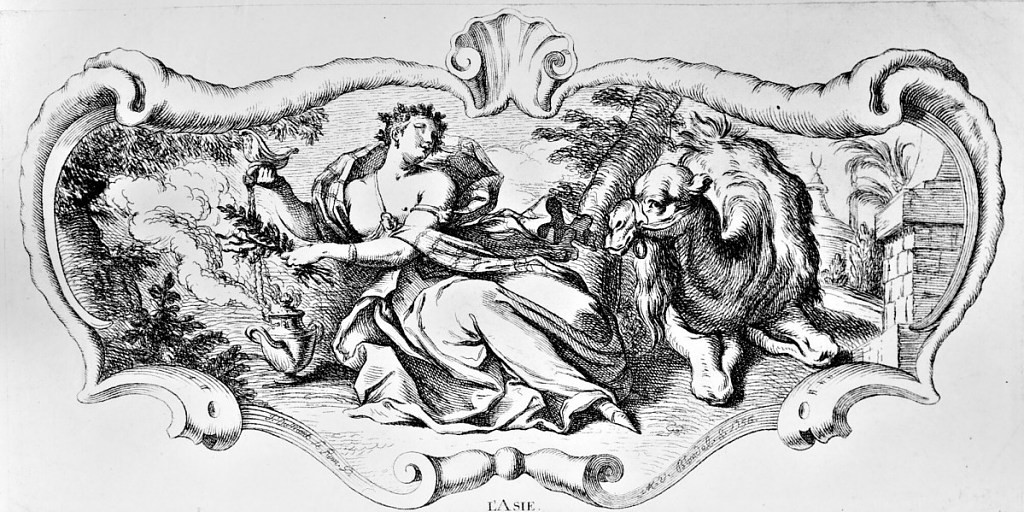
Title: Allegorical Figures Representing the Four Continents
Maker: Marie Michelle Blondel, French, active mid 18th century
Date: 1736
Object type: Album
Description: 1921-6-447: A series of four allegorical female figures repres...;     1921-6-447-2: An allegorical female figure representing Asia fro...